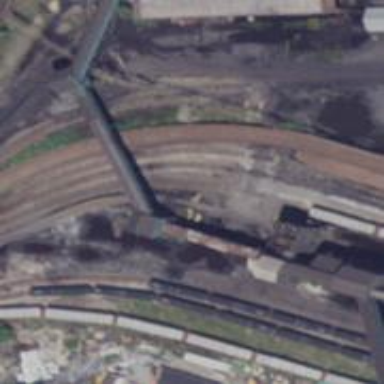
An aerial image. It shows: Rail spur service.